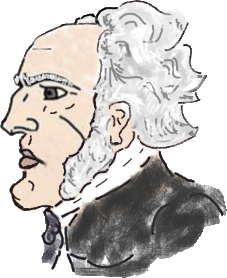
Label: 4_Yes_Chad